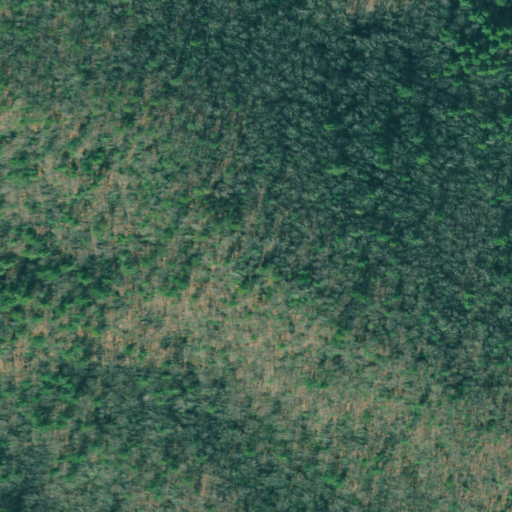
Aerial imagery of ridge(s) in Georgia named Hickorynut Lead containing mixed forest and deciduous forest